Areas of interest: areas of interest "Soccer Field"
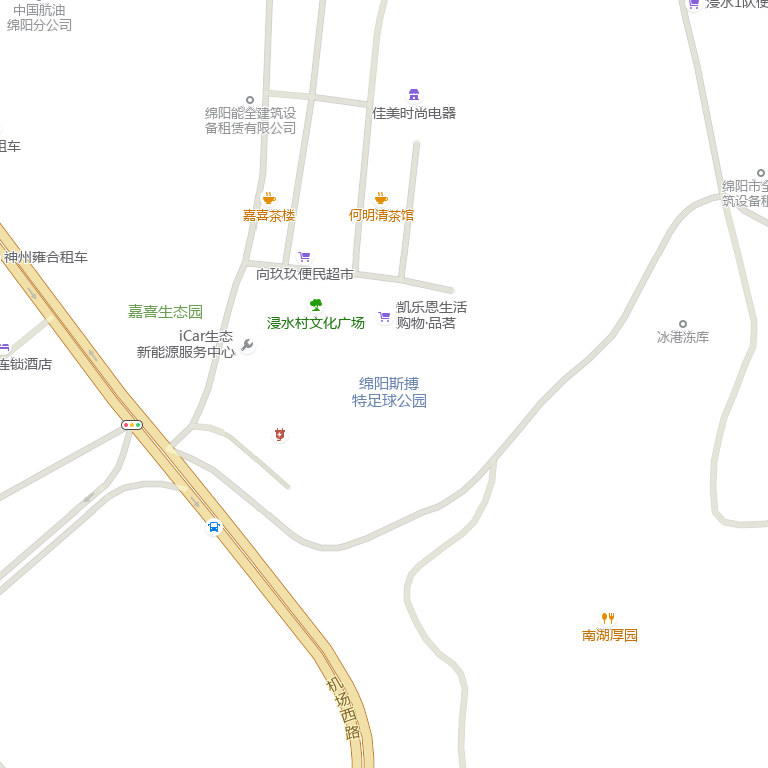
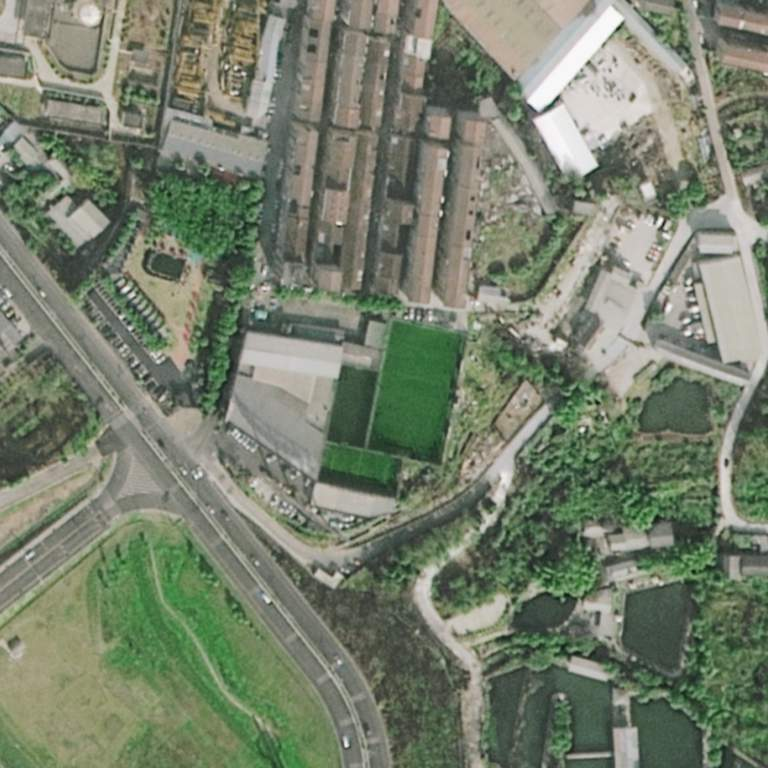